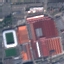
Label: Industrial